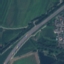
Label: Highway